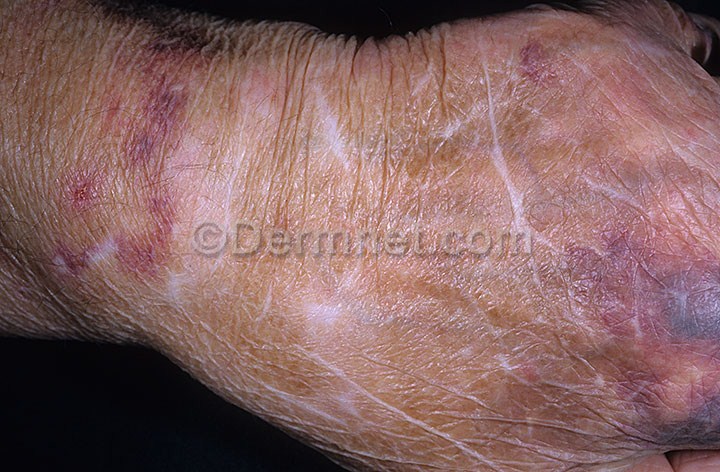
Disease: Light Diseases and Disorders of Pigmentation